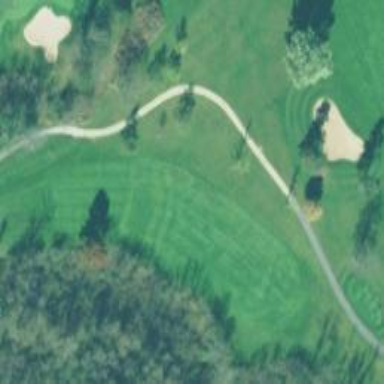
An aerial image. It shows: Golf hole.